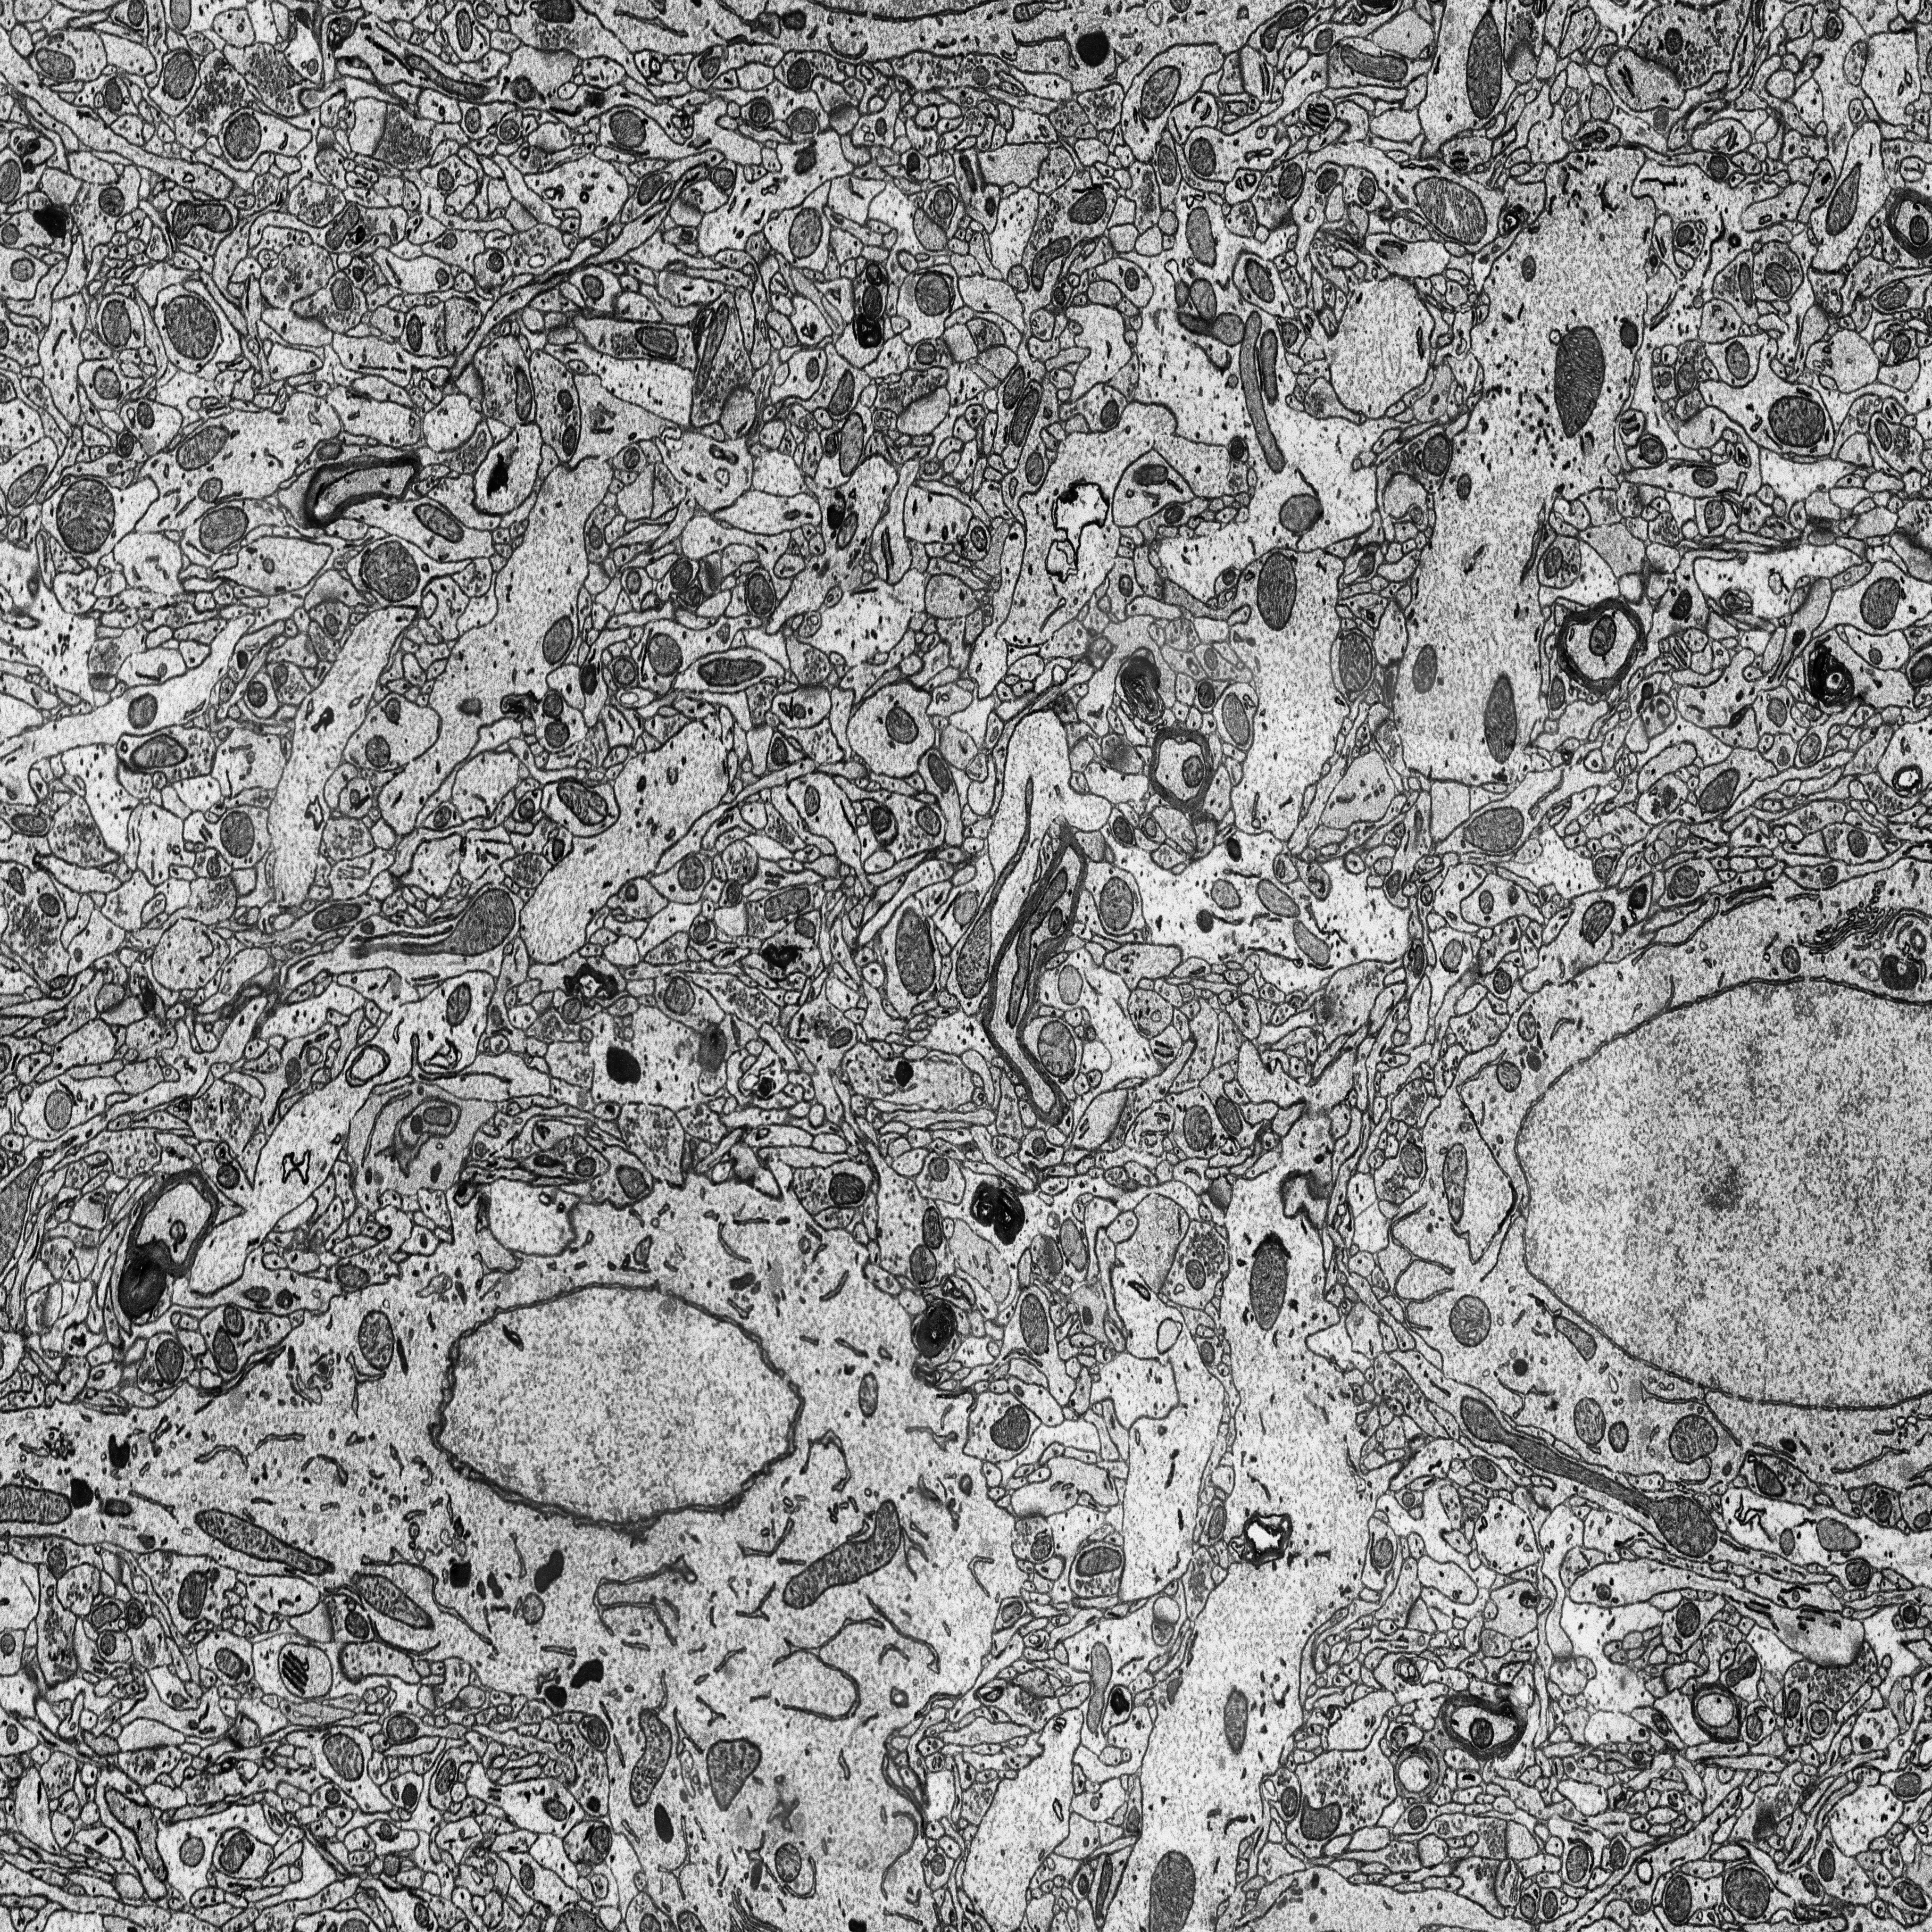
Electron microscopy slice of rat cortex tissue
Slice depth (z): 195
Mitochondria instances in slice: 376